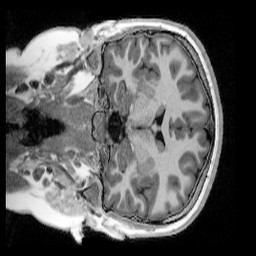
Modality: UNIT1_denoised
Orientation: coronal
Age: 12
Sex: female
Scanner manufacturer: siemens
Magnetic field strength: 3 T
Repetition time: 4 s
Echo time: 0.00303 s